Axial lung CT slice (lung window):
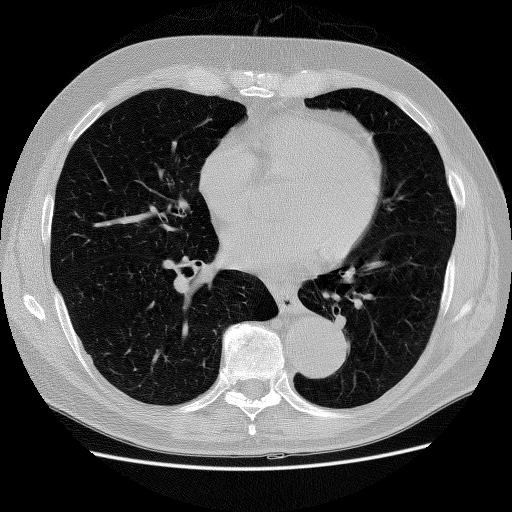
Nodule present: no